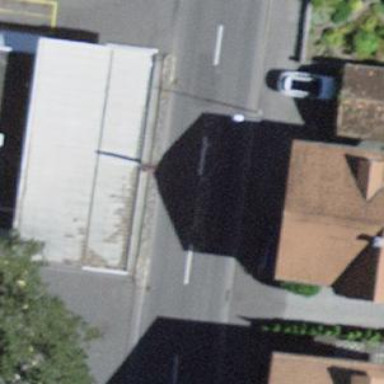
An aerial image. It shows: View of roof of building.